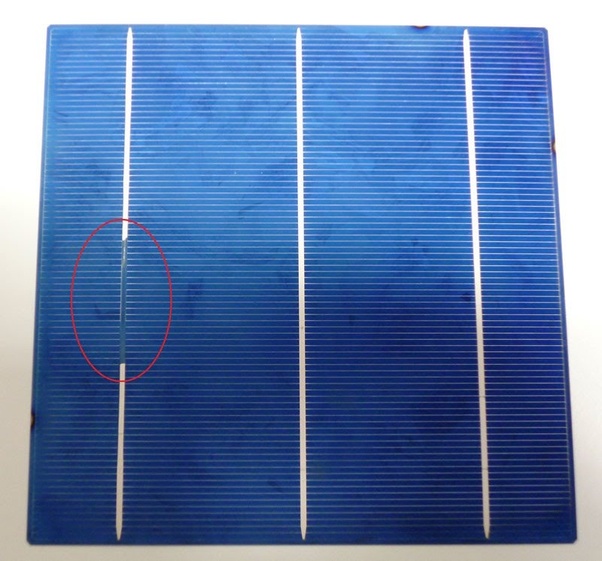
Label: Electrical-damage